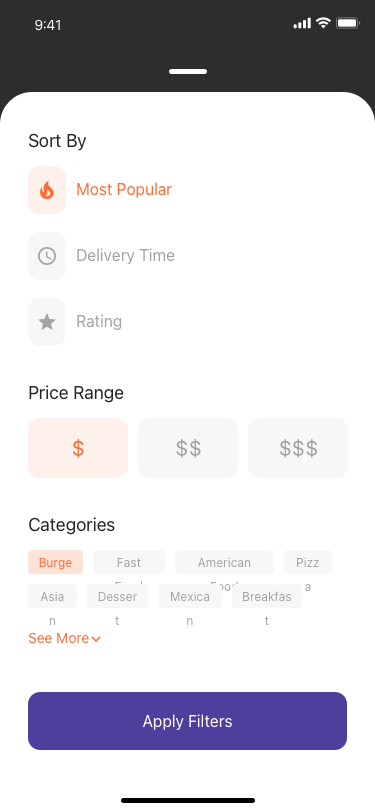
Text in this UI design:
Most Popular
Delivery Time
Rating
Sort By
Price Range
$
$$
$$$
Categories
Burger
Fast Food
American Food
Pizza
Asian
Dessert
Mexican
Breakfast
See More
Apply Filters